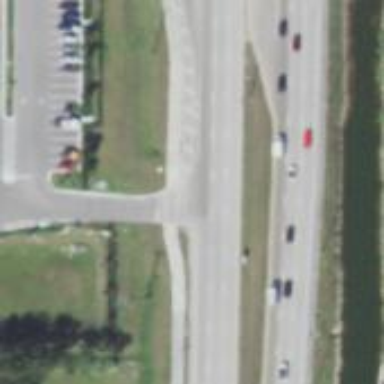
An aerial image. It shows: Asphalt footway with uncontrolled pedestrian crossing marked with lines.